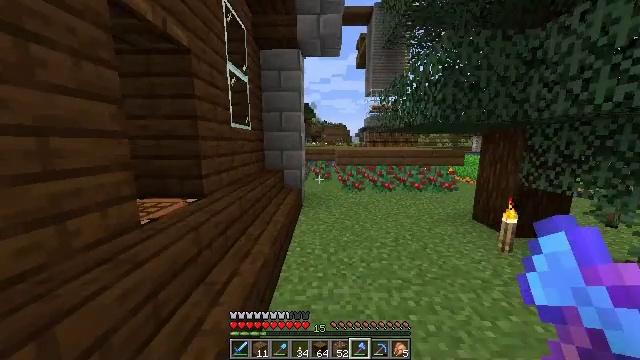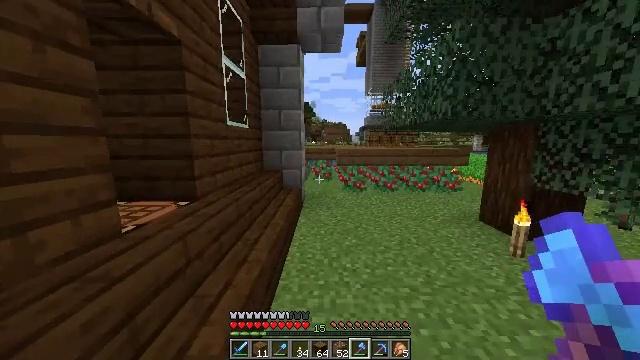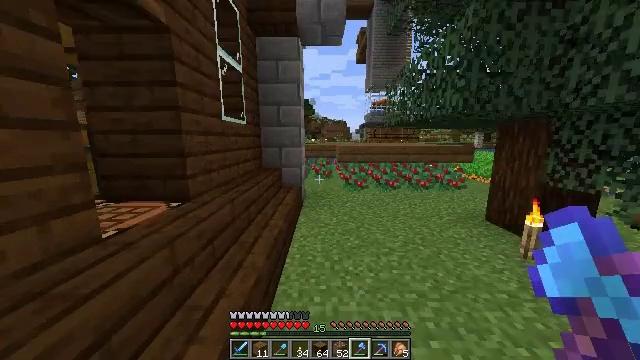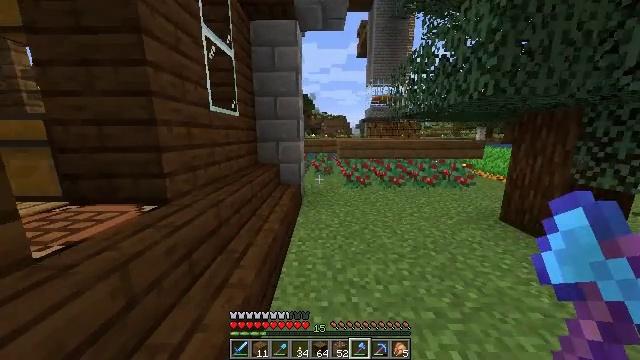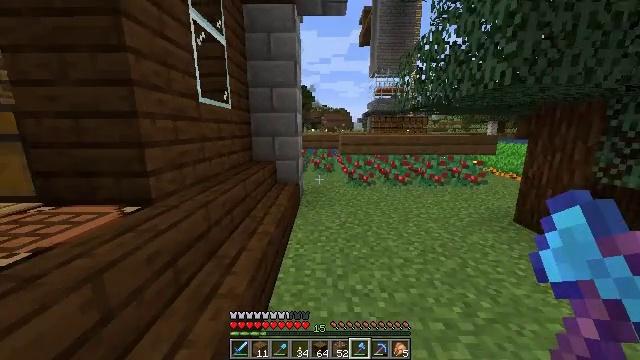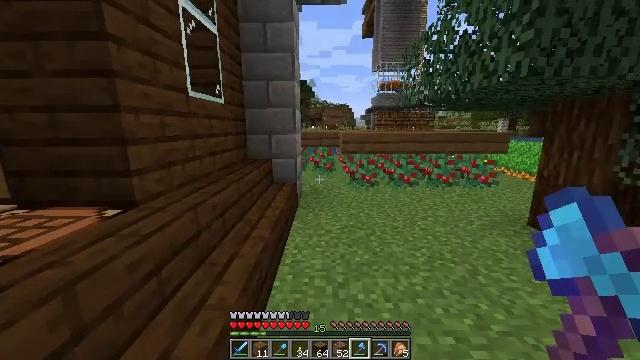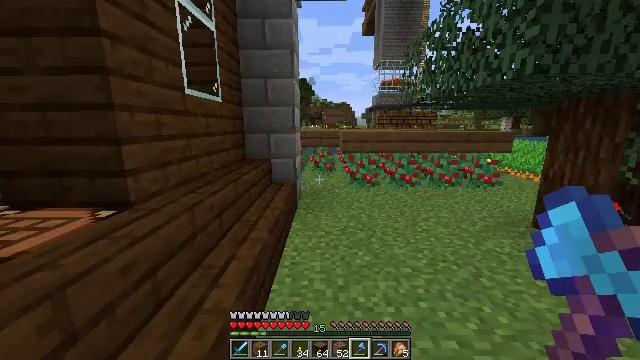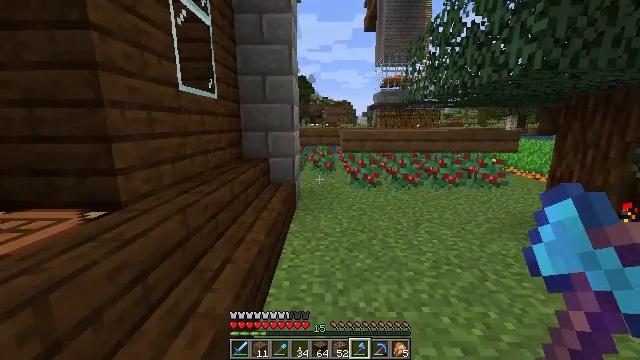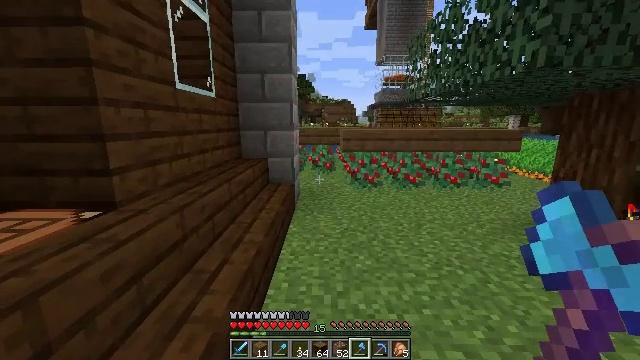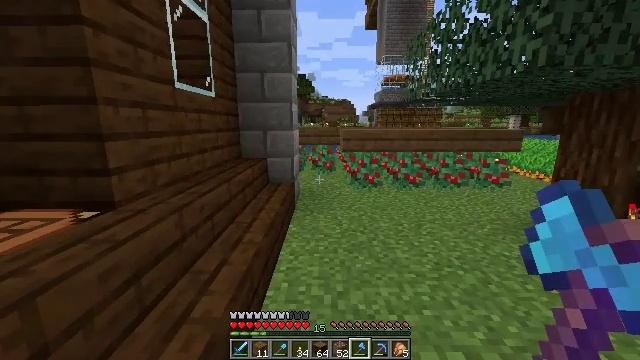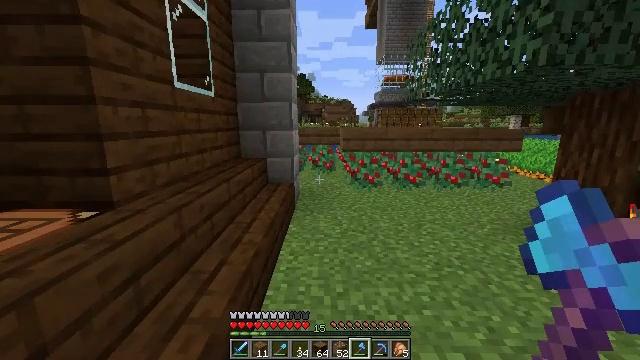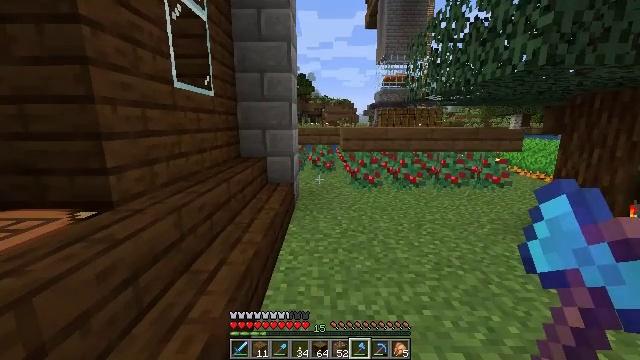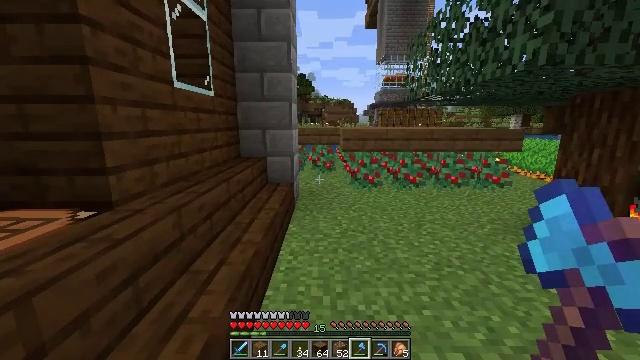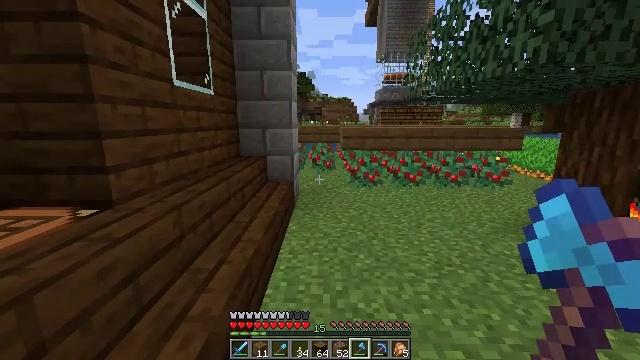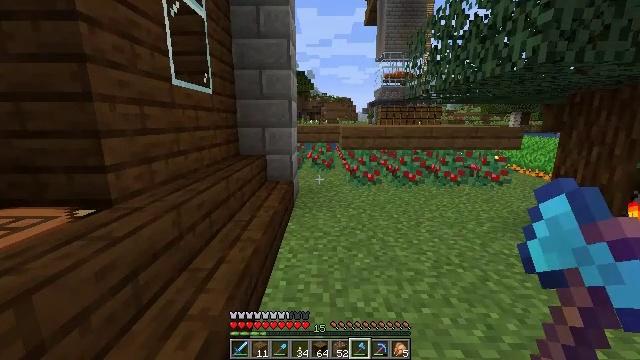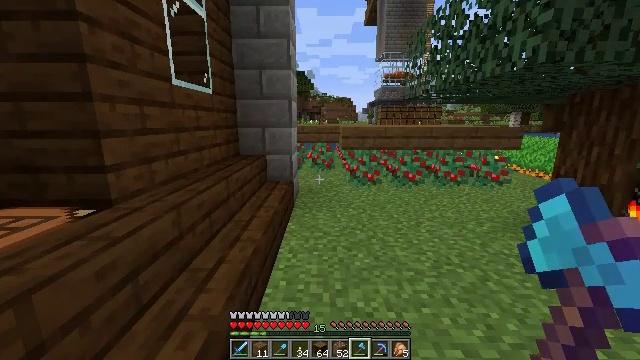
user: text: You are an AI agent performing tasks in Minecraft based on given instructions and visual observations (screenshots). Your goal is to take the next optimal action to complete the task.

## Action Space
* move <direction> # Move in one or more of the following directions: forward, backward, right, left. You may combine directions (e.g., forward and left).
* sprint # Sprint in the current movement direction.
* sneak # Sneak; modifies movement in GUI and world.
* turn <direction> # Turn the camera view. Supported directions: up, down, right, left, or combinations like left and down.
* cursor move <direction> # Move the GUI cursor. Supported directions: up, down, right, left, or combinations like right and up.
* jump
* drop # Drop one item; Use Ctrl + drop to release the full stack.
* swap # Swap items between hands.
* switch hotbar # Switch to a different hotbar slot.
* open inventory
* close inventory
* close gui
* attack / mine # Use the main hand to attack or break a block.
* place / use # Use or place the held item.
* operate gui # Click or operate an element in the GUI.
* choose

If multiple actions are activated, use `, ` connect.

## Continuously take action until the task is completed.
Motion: motion action
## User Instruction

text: Craft a spruce pressure plate.
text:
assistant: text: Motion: move forward, sprint
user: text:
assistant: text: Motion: move forward
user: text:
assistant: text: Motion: turn down
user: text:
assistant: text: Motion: no_op
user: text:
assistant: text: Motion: no_op
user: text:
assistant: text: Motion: no_op
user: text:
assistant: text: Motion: no_op
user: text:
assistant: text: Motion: no_op
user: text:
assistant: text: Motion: no_op
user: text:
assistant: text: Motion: no_op
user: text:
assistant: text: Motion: no_op
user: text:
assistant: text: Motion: no_op
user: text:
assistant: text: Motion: no_op
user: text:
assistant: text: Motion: no_op
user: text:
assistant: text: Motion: no_op
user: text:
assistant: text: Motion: no_op
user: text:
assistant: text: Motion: no_op
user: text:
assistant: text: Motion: no_op
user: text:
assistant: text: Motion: no_op
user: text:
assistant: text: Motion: no_op
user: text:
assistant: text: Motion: no_op
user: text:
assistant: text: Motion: no_op
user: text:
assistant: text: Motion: no_op
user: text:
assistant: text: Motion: no_op
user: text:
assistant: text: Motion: no_op
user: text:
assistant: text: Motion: no_op
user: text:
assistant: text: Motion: no_op
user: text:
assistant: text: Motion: no_op
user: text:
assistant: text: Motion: no_op
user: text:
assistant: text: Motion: no_op